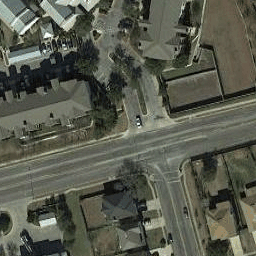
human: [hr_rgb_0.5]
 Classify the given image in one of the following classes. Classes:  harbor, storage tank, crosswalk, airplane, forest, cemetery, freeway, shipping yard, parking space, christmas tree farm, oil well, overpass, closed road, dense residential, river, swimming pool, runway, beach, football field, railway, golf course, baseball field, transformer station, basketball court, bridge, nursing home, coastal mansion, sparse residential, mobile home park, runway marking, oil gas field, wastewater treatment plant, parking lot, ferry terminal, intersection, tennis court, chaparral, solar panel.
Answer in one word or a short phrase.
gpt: intersection